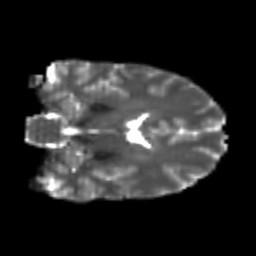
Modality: T2w
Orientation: coronal
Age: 24
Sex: male
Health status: healthy
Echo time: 0.074 s